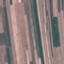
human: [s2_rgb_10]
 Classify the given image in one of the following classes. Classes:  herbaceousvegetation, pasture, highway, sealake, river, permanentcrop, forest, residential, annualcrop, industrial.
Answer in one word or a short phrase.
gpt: AnnualCrop